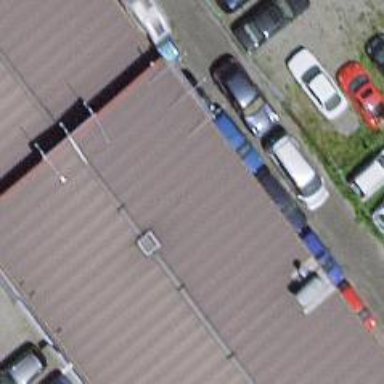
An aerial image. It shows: Car repair shop.